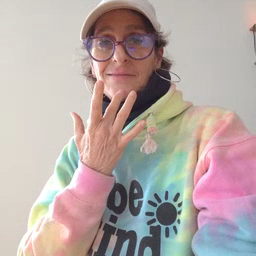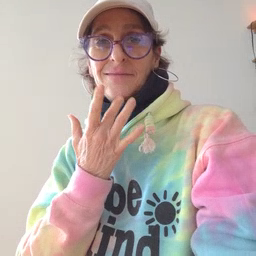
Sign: taste